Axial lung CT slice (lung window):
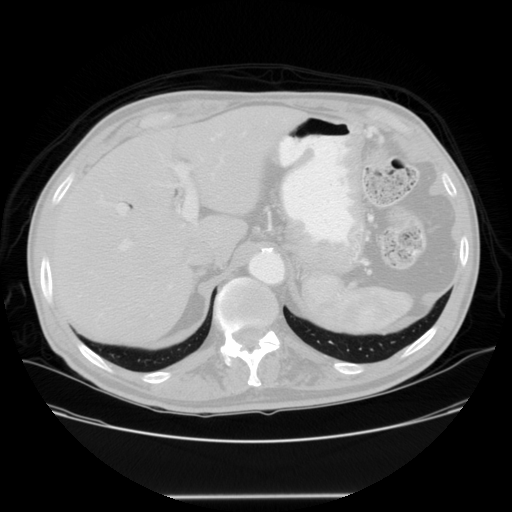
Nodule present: no